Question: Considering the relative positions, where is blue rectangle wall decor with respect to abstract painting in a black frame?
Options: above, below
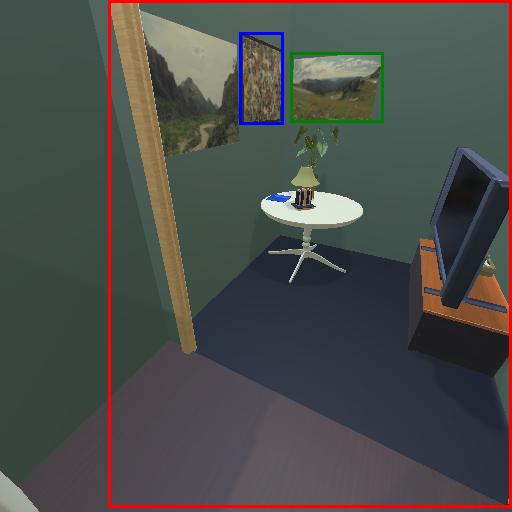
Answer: above